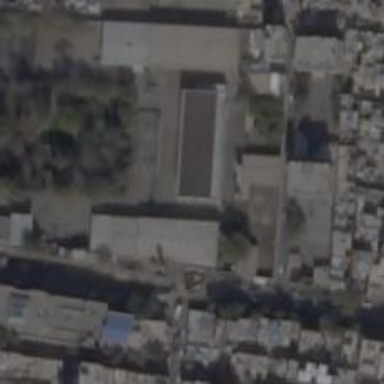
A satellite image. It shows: School.